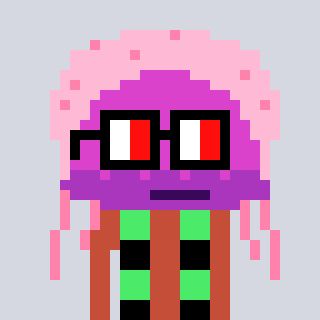
a pixel art character with square glasses with black frames and red eyes, a jellyfish-shaped head and a rust-colored body on a cool background